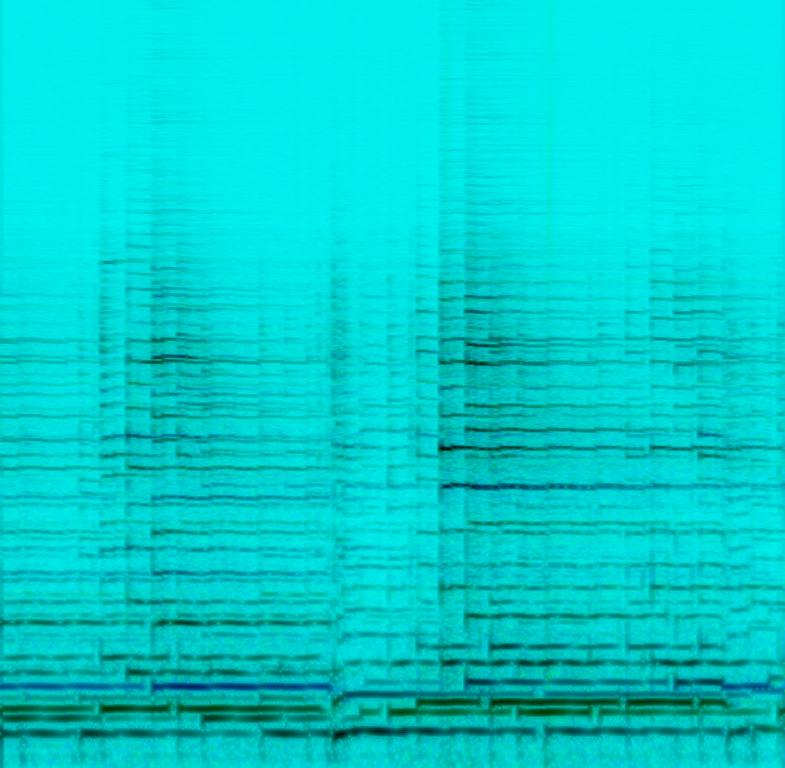
This song is an instrumental. It is slow tempo with only an Electric guitar harmony. The music is emphatic, loud , clear and pleasant. This is instrumental soft rock.